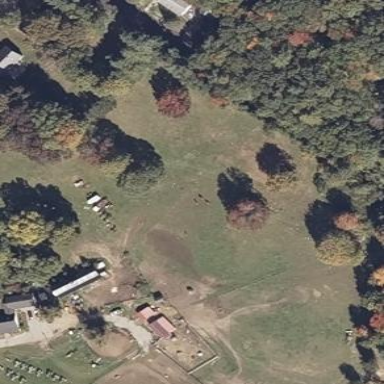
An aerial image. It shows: Farmyard area.